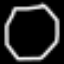
Label: octagon